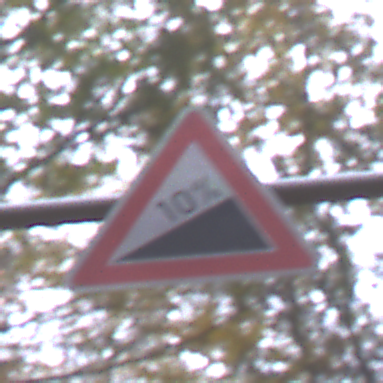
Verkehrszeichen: Steigung10
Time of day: MorningAfternoon
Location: Outdoor (Nature)
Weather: Overcast
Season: Autumn
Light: Natural